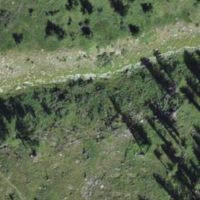
EUNIS habitat code: 41
Species observed at this site:
Melitaea diamina
Tenthredo crassa
Trachusa byssina